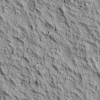
Atmospheric dust classification: not_dusty